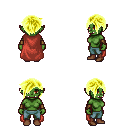
a pixel art fantasy rpg character, female body template, orc, green skin, maroon cape, teal pants, gold pixie cut hairstyle, cloth bracers, brown shoes, four views (front, back, left, right), 2x2 character sprite sheet, small pixel art, hard edges, no anti-aliasing